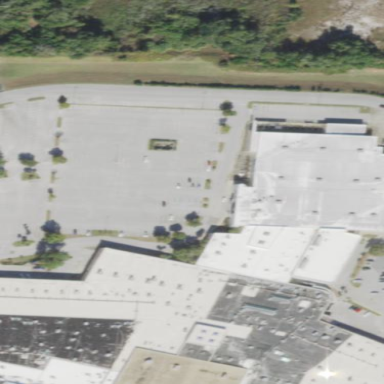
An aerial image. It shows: Mall building.